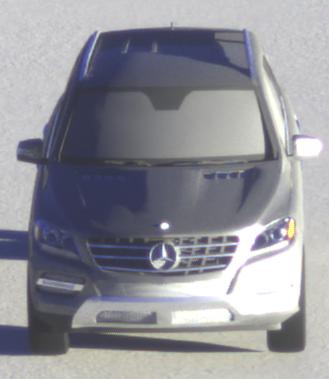
Make: Mercedes-Benz
Model: ML 350
Detailed model: M-Class (166)
Model produced from: 2011/11
Model produced until: 2014/10
Doors: 5
Color: gray
Road condition: dry road
Daytime: sunrise or sunset
Contrast: high contrast